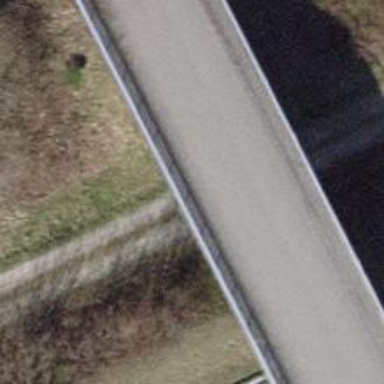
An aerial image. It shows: Unclassified road bridge with concrete surface.